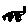
Label: car